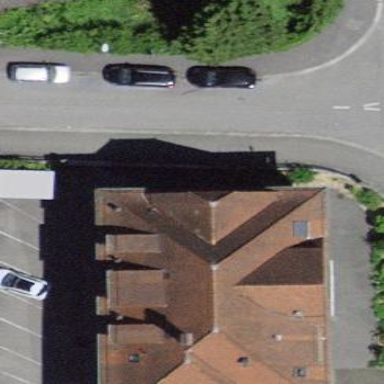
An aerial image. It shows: Half-hipped roof building.